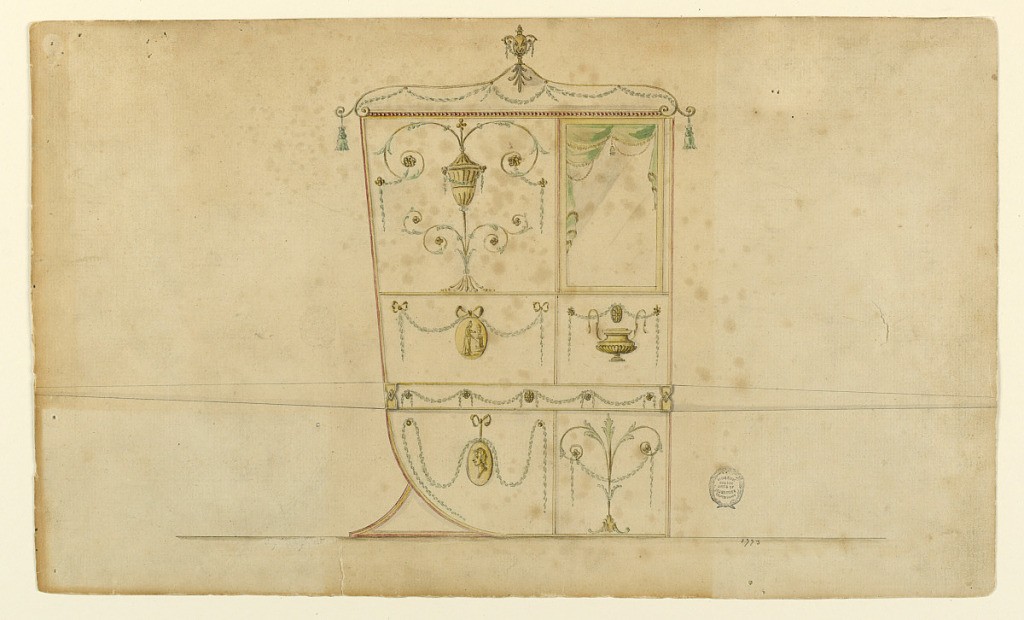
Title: Design for a sedan chair
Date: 1773
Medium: Pen and ink, brush and various watercolors on paper
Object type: Drawing
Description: Shown in profile turned toward the right.  Divided into two vertical panels.  The right one had above a window with a curtain.  The panel beside it is decorated with a candelabrum.  The central panel is decorated with a medallion and festoons at left.  A bowl and festoons at right.  The lowest panels are decorated with a medallion portrait and festoons at left with a plant at right.  On top of the roof is a vase with a mark.  Tassels hand at the corners.  The bar is decorated in the width of the chair.